Question: when I build my C# project, I always got the following error window:

After restart VS and PC not work for me.
Besides, I am using Visual Studio 2015.
How to fix that problem?
Thanks.
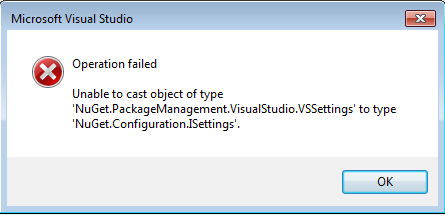
Answer: > How to fix that problem?
According to the error message, it seems the Visual Studio setting of NuGet package managment have been corrupted. To resolve this error, you can try to reinstall the extension of NuGet package managment.
To accomplish this, try below steps:
1. Navigate to Tools -> Extensions and Updates, and find Nuget Package Manager for Visual Studio and then uninstall the Nuget Package Manager.
2. After that I suggest you to restart your PC.
3. Reinstall the Nuget Package Manager via Extensions and Updates.
After reinstall the Nuget Package Manager, try to build your project.
Hope this help you.